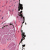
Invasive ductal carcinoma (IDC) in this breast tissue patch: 0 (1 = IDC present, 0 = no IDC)